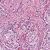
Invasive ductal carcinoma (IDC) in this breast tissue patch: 1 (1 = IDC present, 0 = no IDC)